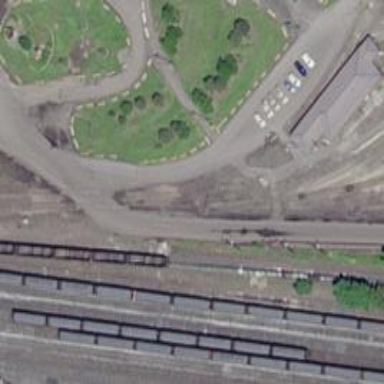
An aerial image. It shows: Rail spur service.